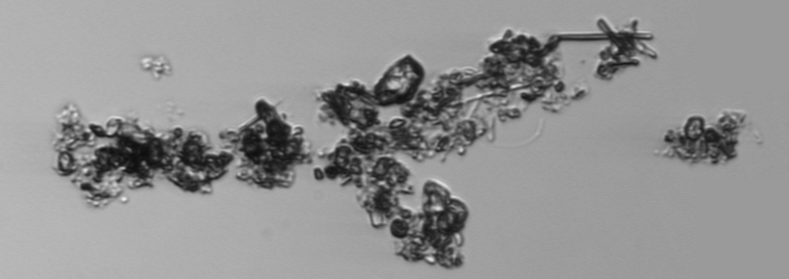
Label: Thalassiosira_TAG_external_detritus